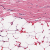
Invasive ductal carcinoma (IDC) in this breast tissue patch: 0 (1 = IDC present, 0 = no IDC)